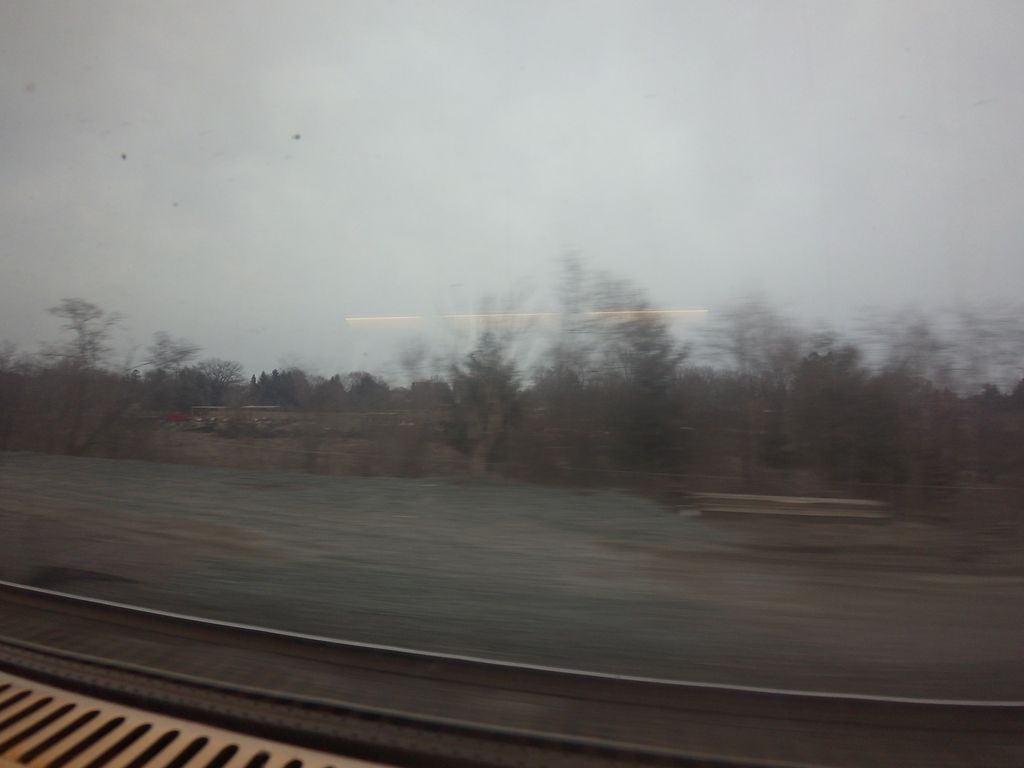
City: toronto